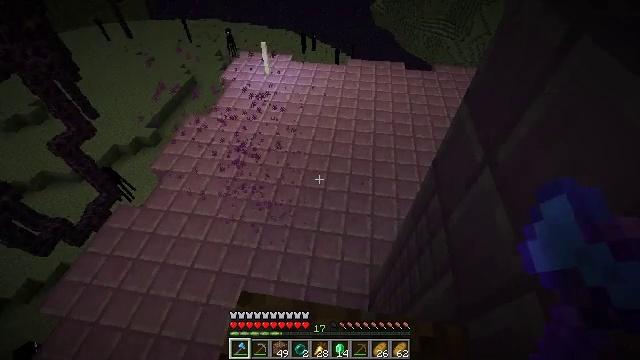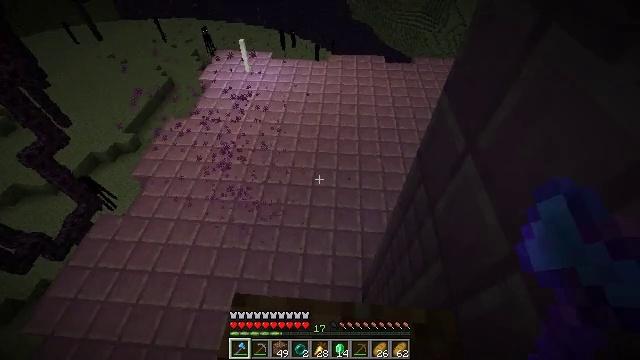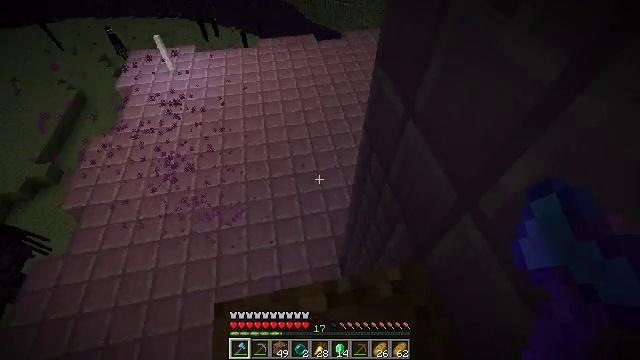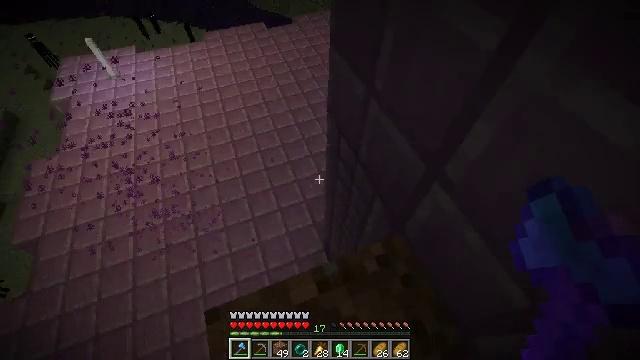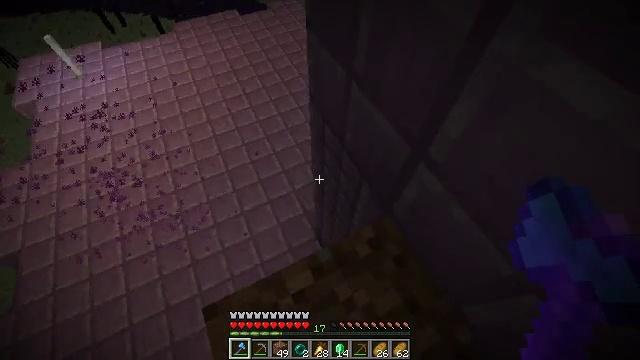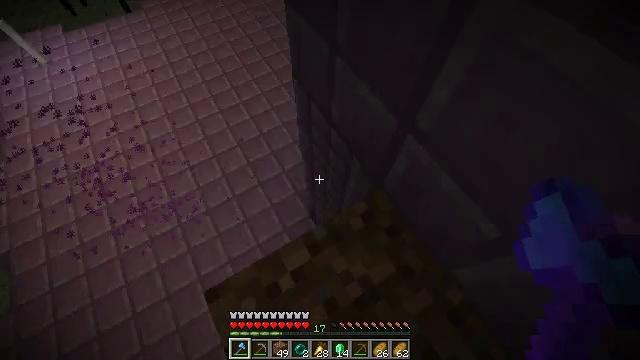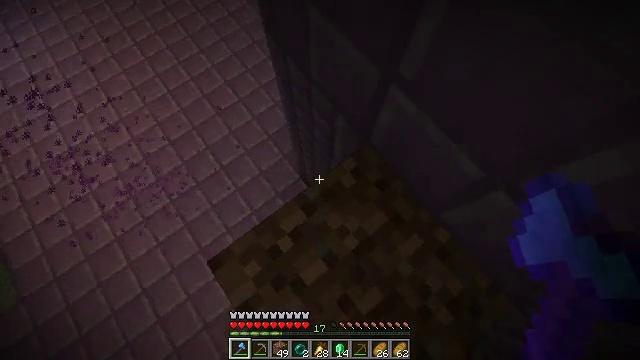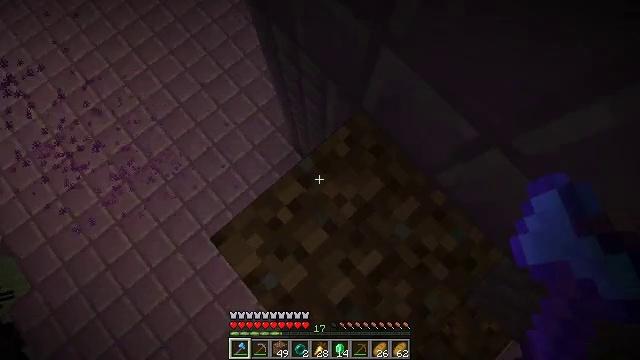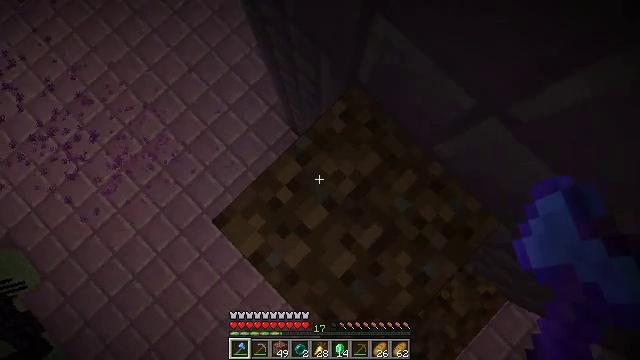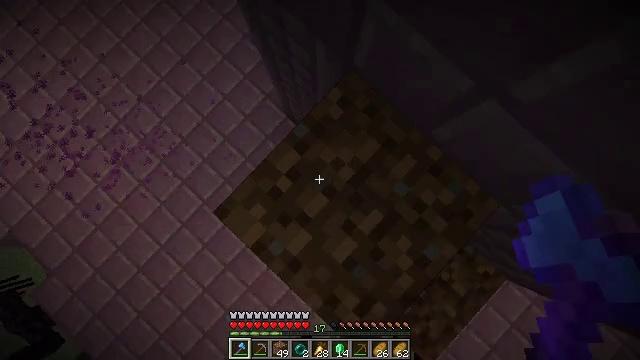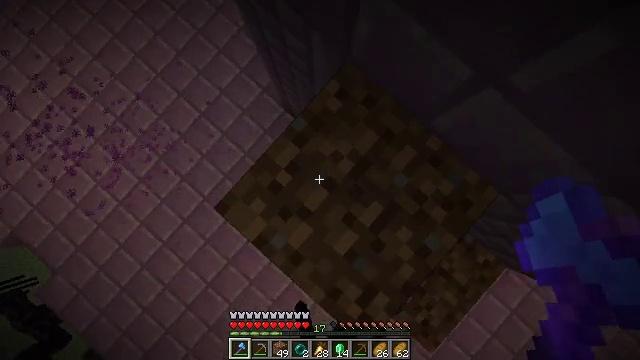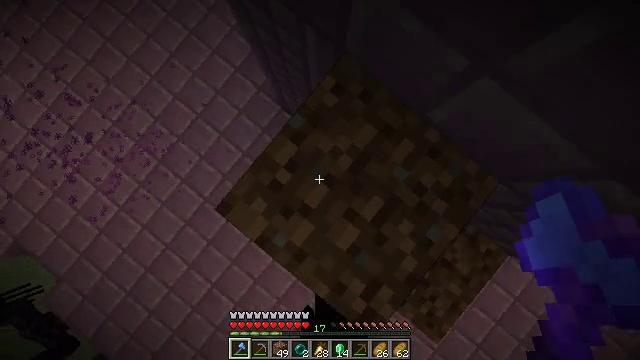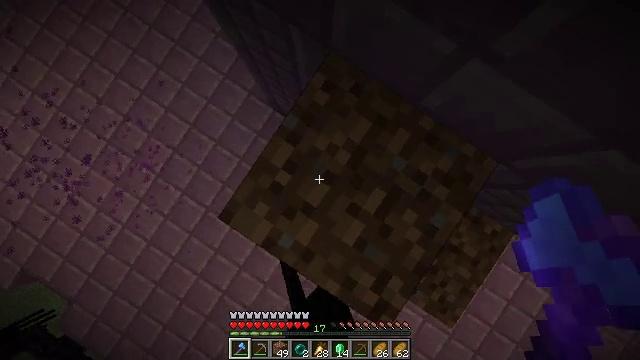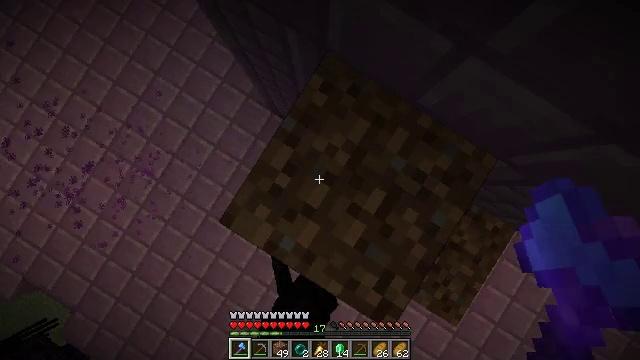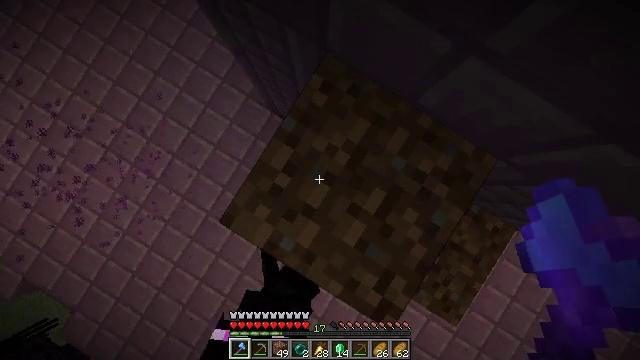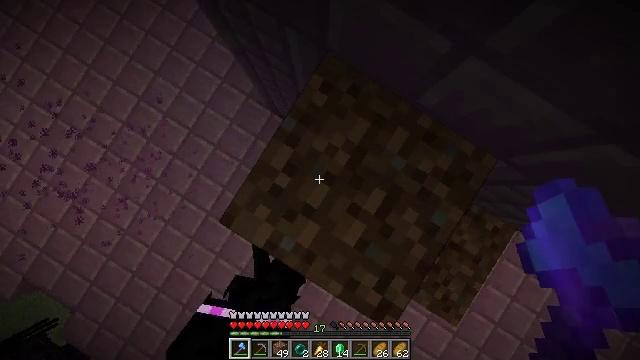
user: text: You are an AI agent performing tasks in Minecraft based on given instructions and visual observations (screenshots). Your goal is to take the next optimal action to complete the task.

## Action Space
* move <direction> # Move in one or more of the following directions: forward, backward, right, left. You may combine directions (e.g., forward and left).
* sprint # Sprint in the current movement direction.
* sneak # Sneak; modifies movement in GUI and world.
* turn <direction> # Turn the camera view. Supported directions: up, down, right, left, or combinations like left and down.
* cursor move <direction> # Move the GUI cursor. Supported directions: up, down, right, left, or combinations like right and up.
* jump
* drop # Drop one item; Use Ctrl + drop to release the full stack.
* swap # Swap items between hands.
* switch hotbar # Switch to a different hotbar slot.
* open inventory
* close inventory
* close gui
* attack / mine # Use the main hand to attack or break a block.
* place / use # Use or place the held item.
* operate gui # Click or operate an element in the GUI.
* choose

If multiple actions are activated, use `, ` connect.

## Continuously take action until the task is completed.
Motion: motion action
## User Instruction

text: Hunt the enderman.
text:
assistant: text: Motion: sneak, turn right
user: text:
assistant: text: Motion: sneak, turn right and down
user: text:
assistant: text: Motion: sneak, turn right and down
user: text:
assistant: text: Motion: sneak, turn right and down
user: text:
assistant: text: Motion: sneak, turn right and down
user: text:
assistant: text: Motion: sneak, turn right and down
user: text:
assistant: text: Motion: sneak, turn right and down
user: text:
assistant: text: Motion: sneak, turn right and down
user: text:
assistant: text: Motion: sneak, turn right and down
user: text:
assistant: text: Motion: sneak, turn right and down
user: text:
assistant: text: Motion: sneak, turn right
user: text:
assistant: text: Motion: sneak, turn right
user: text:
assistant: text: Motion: sneak, turn right
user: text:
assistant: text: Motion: sneak
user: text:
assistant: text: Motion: sneak
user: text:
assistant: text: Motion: sneak
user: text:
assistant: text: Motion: sneak
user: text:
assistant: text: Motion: sneak
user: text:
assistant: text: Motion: sneak
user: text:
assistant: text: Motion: sneak
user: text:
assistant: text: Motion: sneak
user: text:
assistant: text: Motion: sneak
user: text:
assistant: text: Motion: sneak
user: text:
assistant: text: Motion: sneak
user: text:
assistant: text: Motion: sneak, turn left and up
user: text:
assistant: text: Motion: sneak, turn left and up
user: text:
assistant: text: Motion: sneak, turn left and up
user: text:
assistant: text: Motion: sneak, turn left and up
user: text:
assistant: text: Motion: sneak, turn left and down, attack / mine
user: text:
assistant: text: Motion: sneak, turn up, attack / mine